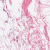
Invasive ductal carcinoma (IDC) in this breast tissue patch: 0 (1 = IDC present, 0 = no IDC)